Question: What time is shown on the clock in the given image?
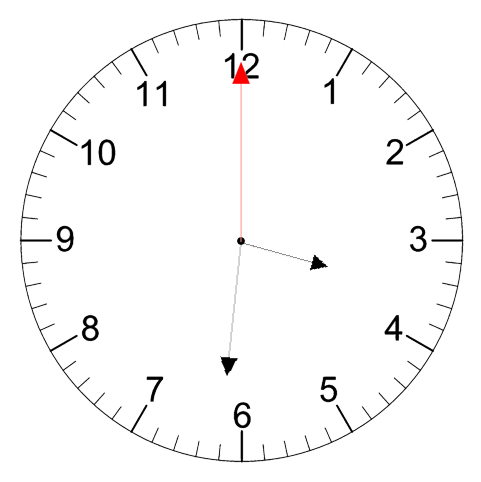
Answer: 03:31:00